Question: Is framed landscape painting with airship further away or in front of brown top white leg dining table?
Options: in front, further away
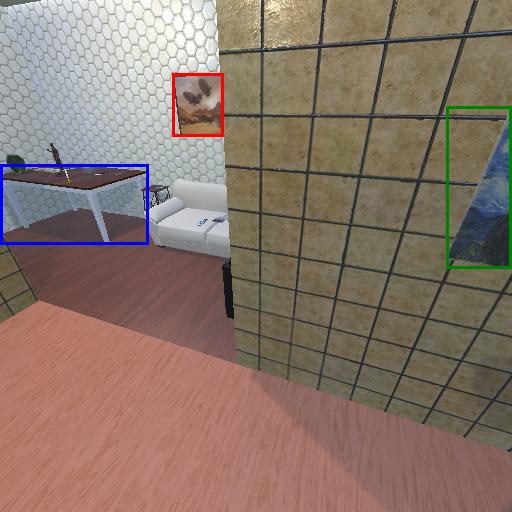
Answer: in front